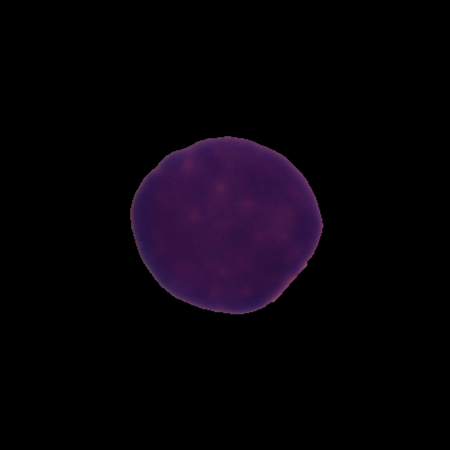
Label: healthy